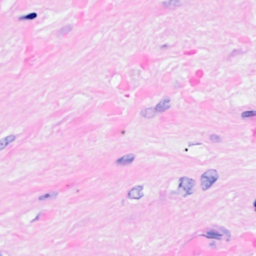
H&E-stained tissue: Breast